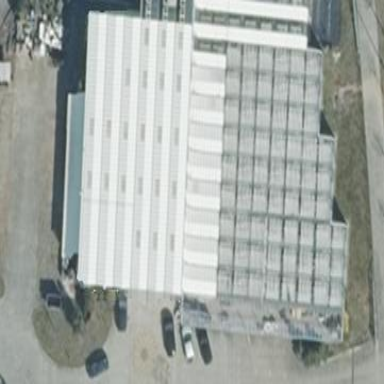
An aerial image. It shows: Industrial building.